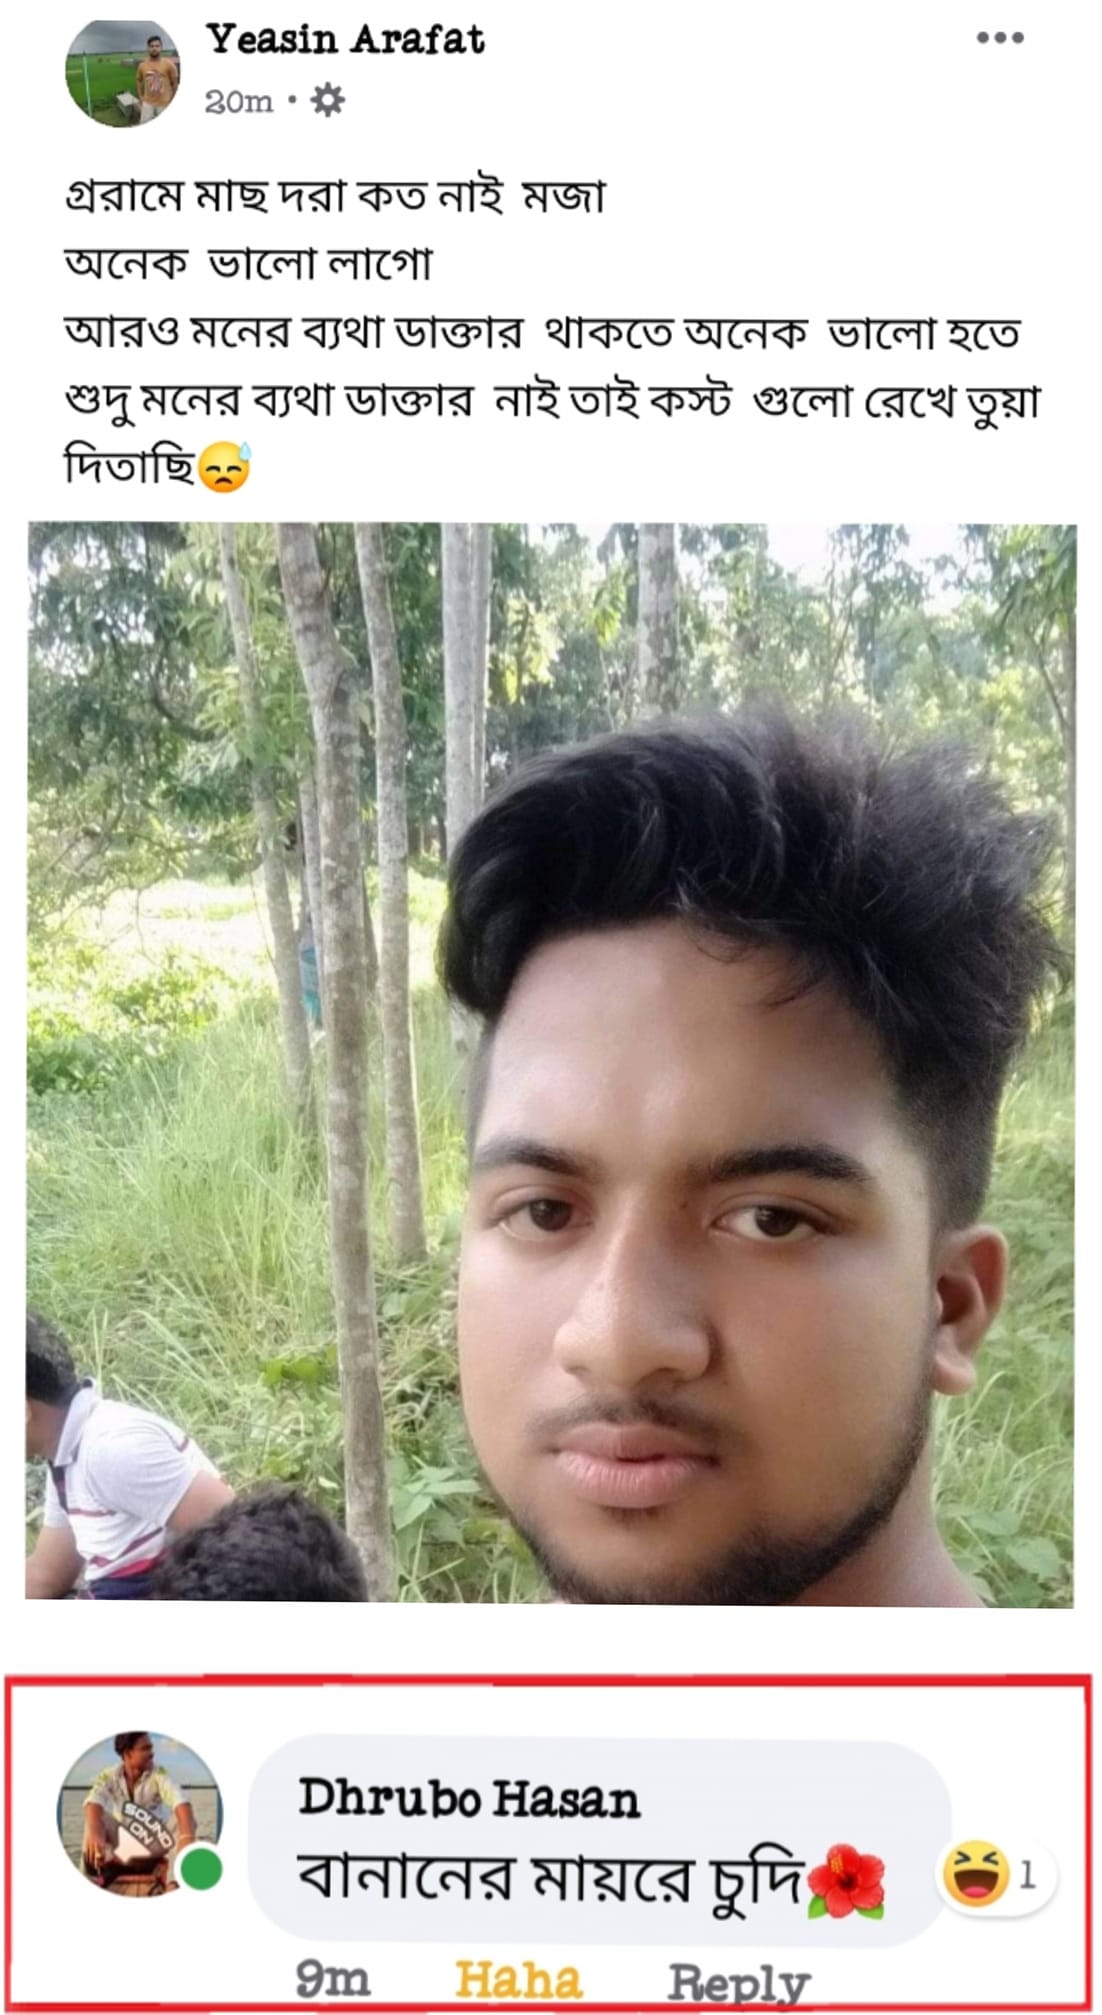
Caption: Yeasin Arafat 30m   গ্ররামে মাছ দরা কত নাই মজা   অনেক ভালো লাগো   আরও মনের ব্যাথা ডাক্তার থাকতে অনেক ভালো হতে শুদু মনের ব্যাথা ডাক্তার নাই তাই কস্ট গুলো রেখে তুয়া দিতাছি   Dhrubo Hasan   বানানের মায়রে চুদি
Label: non-hate